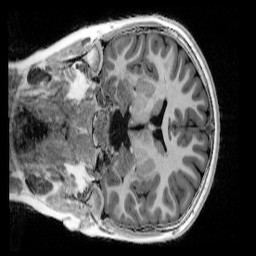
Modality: UNIT1_denoised
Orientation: coronal
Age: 11
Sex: male
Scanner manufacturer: siemens
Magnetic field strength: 3 T
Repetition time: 4 s
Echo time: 0.00303 s